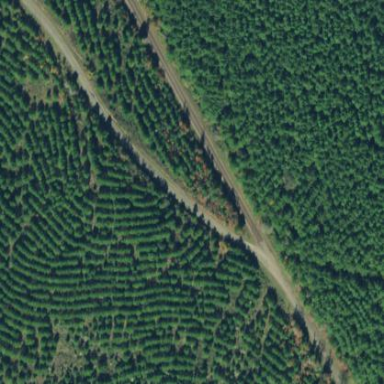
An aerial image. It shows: Forest with evergreen needle-leaved trees.